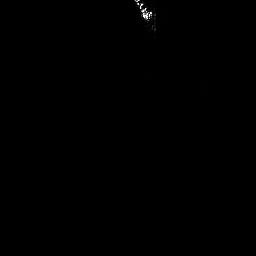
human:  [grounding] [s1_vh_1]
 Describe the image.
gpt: In the satellite image, there is  <ref>1 small ship </ref> <box>[[50, 0, 59, 7, 0]]</box> located at top.